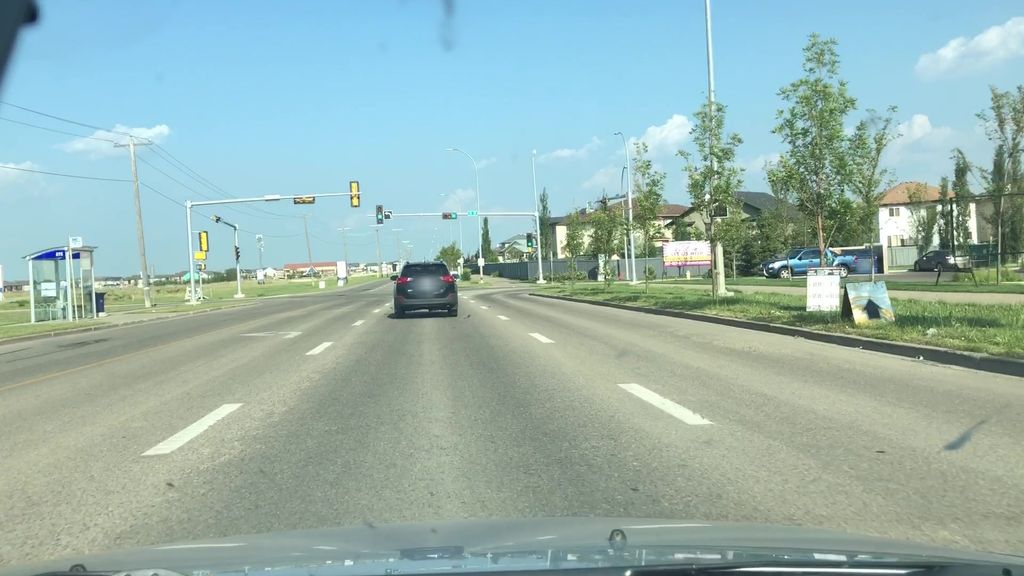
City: edmonton